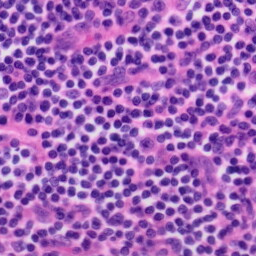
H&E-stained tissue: Tonsil